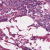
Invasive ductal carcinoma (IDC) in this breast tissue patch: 1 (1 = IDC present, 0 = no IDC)